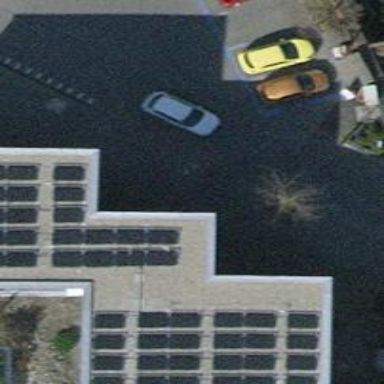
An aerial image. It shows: Bicycle parking facility.